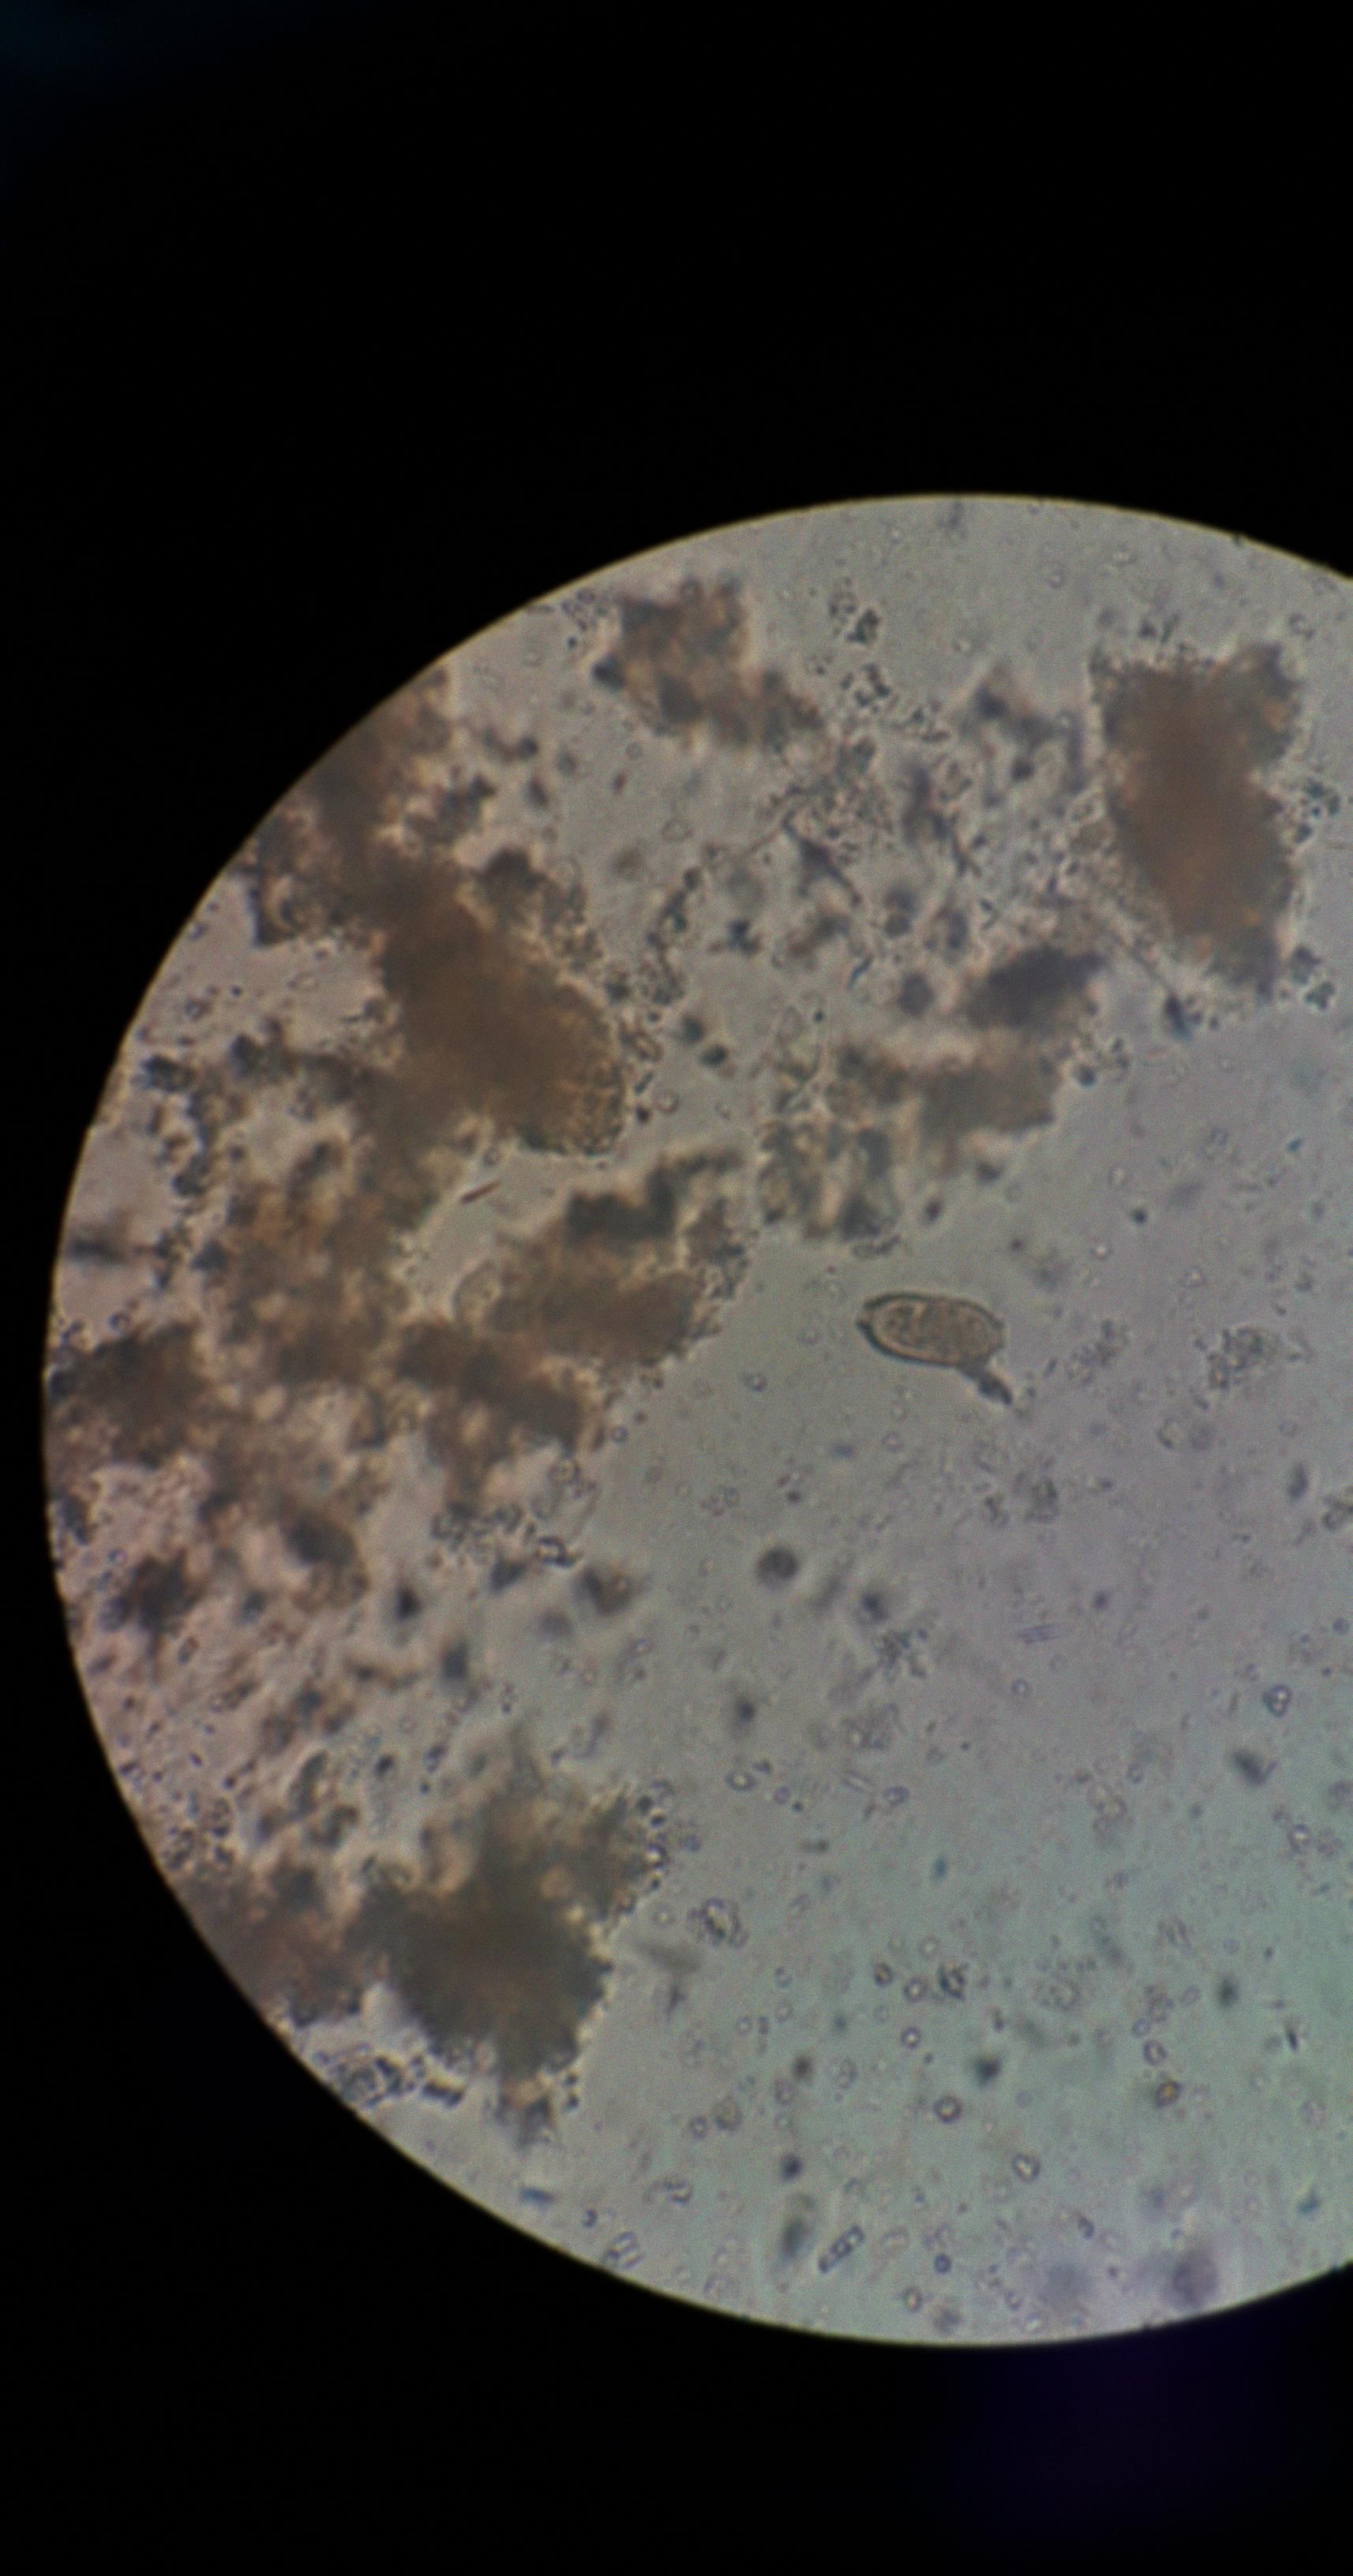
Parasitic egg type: Capillaria philippinensis